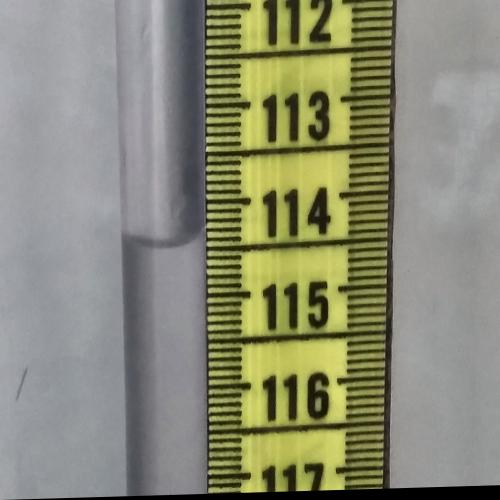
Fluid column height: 114.4 cm